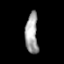
Tissue: prostate
Cell type: T cells
Senescence score: 0.3016
Nuclear area (px): 509
Mean DAPI intensity: 161.338